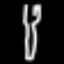
Label: fork